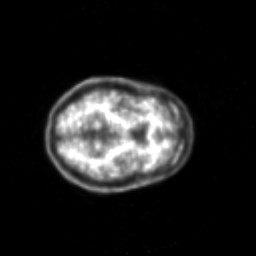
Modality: PET
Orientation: axial
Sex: female
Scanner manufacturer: siemens